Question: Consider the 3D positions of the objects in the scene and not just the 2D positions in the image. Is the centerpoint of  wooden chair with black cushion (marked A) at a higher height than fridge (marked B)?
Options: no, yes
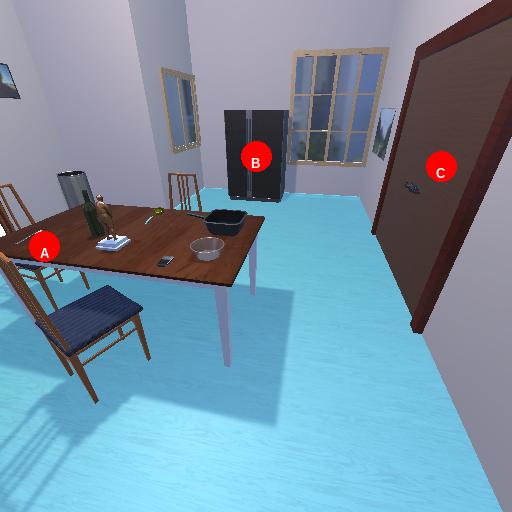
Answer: no